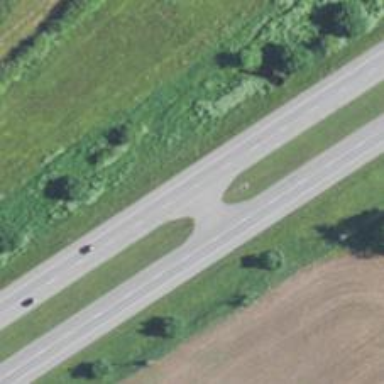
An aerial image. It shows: Primary highway.